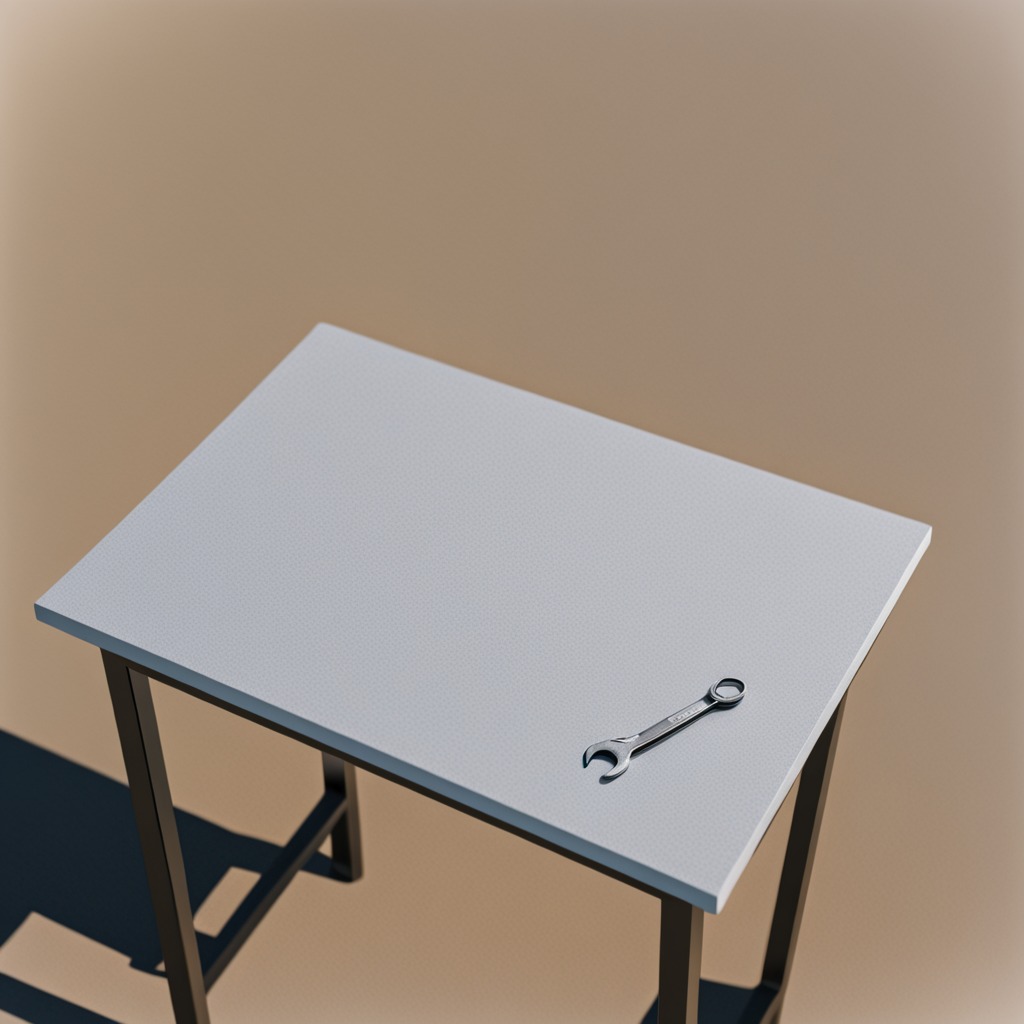
An wrench is lying on a table.